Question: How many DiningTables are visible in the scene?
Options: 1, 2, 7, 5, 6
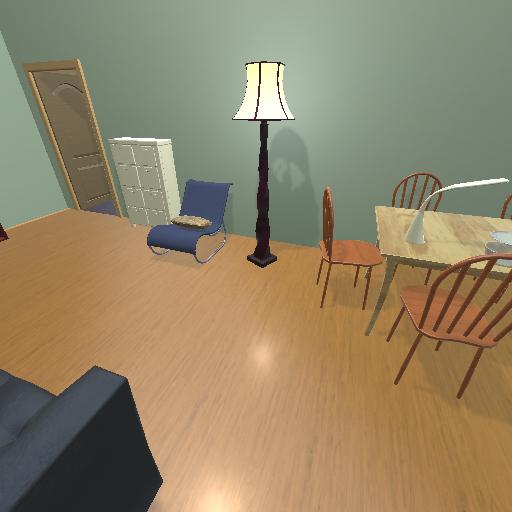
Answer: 1